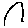
Label: car